Question: I've setup a .Net <URL> build to run the following:
- - -
The build is confgured to clean automatically before checking for sources like so:

I have two problems with this build but this question is about problem #2.
1. The npm install step fails to install phantomjs because the command node install.js can't find node, even though node is in the System path.
2. Running builds configured to Clean fails because of the path too long error below.
## [error]The specified path, file name, or both are too long. The fully qualified file name must be less than 260 characters, and the directory name must be less than 248 characters.
I would like for the setting to just work and clean up these longs paths, but I don't know how to make it work properly.
When I tried to re-create this same build in TeamCity the option works just fine. Also, I know that if I had access to the script that is running the clean that it could just use a *rmdir /S /Q to remove these paths. Hopefully the VSO build can just run this or something that works.
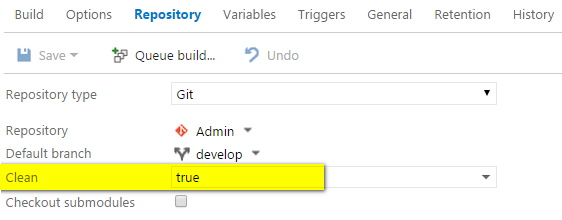
Answer: [EDIT] - I have confirmed that this is fixed in the latest Build agent version (1.85.1)
I've been told by MS folks that this is currently a bug in the vNext builds and will be fixed in the next release of the product. I'll update this answer once I see this fix released.